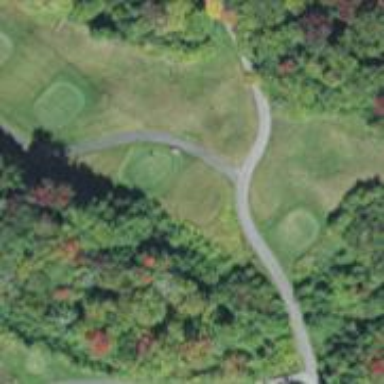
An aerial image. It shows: Path for golf carts.